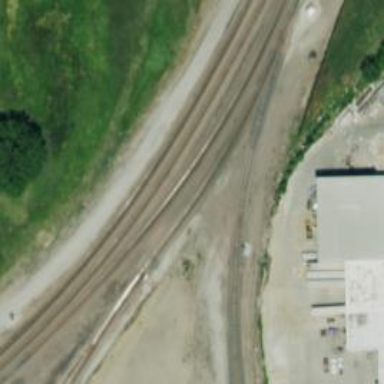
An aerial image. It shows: Abandoned railway.